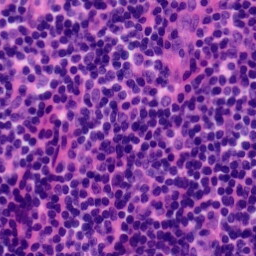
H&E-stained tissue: Tonsil